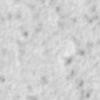
Label: no_change